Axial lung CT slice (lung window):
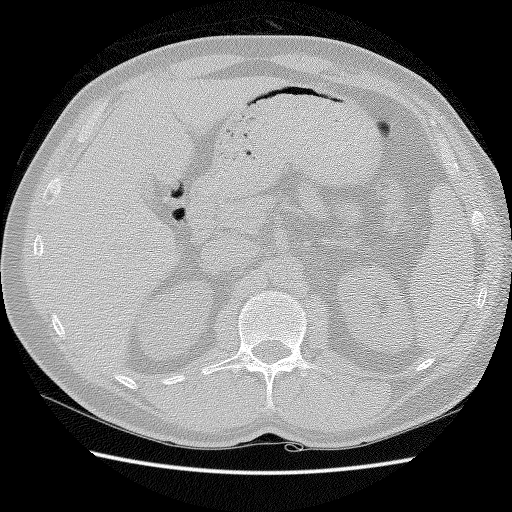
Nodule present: no